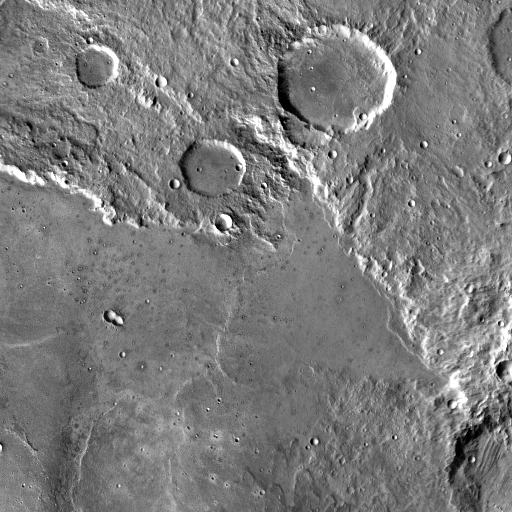
Crater classes present: Background, Other, Buried